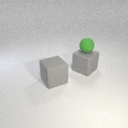
small green rubber sphere above large gray rubber cube